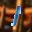
Label: 1